Question: Hey i try to set sprite hierarchy to parent root , taking the example from SpriteTest.cpp
from SpriteSkewNegativeScaleChildren example.
but in my code i allso add the sprites to SpriteBatchNode .
like this :
'''
auto cache = SpriteFrameCache::getInstance();
cache->addSpriteFramesWithFile("leds/sprites.plist", "leds/sprites.png");
auto batch = SpriteBatchNode::create("leds/sprites.png");
Sprite* Sprite_all_side_connector = Sprite::createWithSpriteFrameName("all_side_connector.png");
batch->addChild(Sprite_all_side_connector);
Sprite* Sprite_one_side_connector = Sprite::createWithSpriteFrameName("one_side_connector.png");
batch->addChild(Sprite_one_side_connector);
Sprite* Sprite_purple_stick = Sprite::createWithSpriteFrameName("purple_stick.png");
batch->addChild(Sprite_purple_stick);
Sprite* Sprite_red_stick = Sprite::createWithSpriteFrameName("red_stick.png");
batch->addChild(Sprite_red_stick);
Sprite* Sprite_yellow_ball = Sprite::createWithSpriteFrameName("yellow_ball.png");
batch->addChild(Sprite_yellow_ball);
addChild(batch, 0, TAGS::SPRITEBATCHNODE);
Sprite_all_side_connector->setPosition(ccp(winSize.width/2,winSize.height/2));
auto parent = Node::create();
addChild(parent);
parent->addChild(Sprite_all_side_connector);
'''
but im getting exception , when i remove the SpriteBatchNode every thing working fine .
i want to use the SpriteBatchNode feature for OpenGL one draw call .
the exception is in :
'''
parent->addChild(Sprite_all_side_connector);
'''

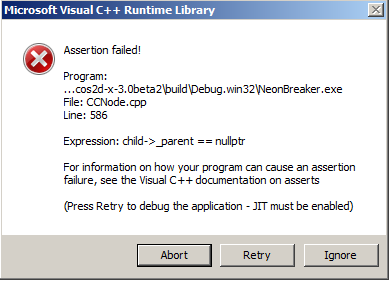
Answer: You will need to create another instance of 'Sprite_all_side_connector' and add that to the scene. Sprites can only be added once. Change your code to:
'parent->addChild(Sprite::createWithSpriteFrameName("all_side_connector.png"));'
That should clean up the assertion.